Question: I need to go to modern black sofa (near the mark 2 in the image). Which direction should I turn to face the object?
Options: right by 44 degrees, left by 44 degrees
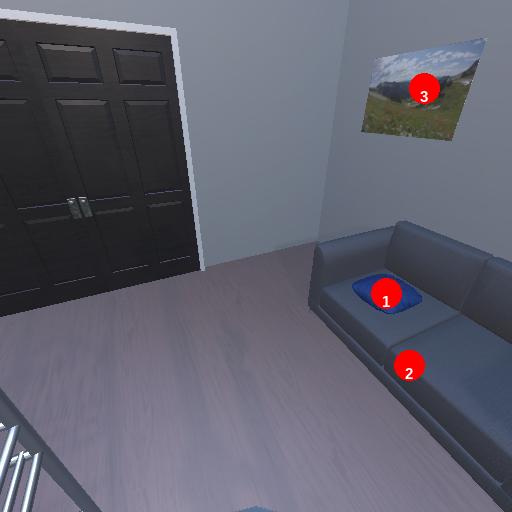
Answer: right by 44 degrees